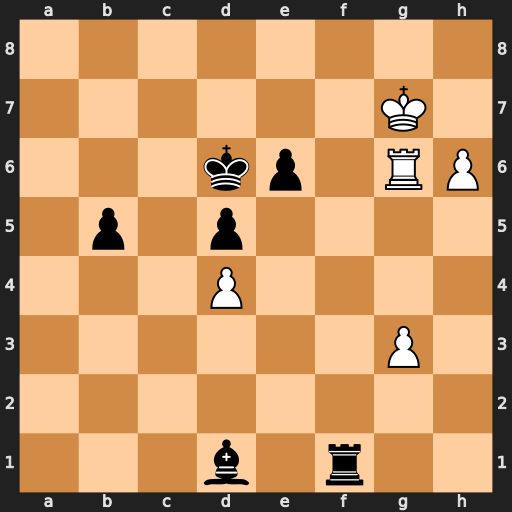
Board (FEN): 8/6K1/3kp1RP/1p1p4/3P4/6P1/8/3b1r2
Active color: w
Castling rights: -
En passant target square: -
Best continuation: h7 Rh1 Rh6 Rxh6 Kxh6